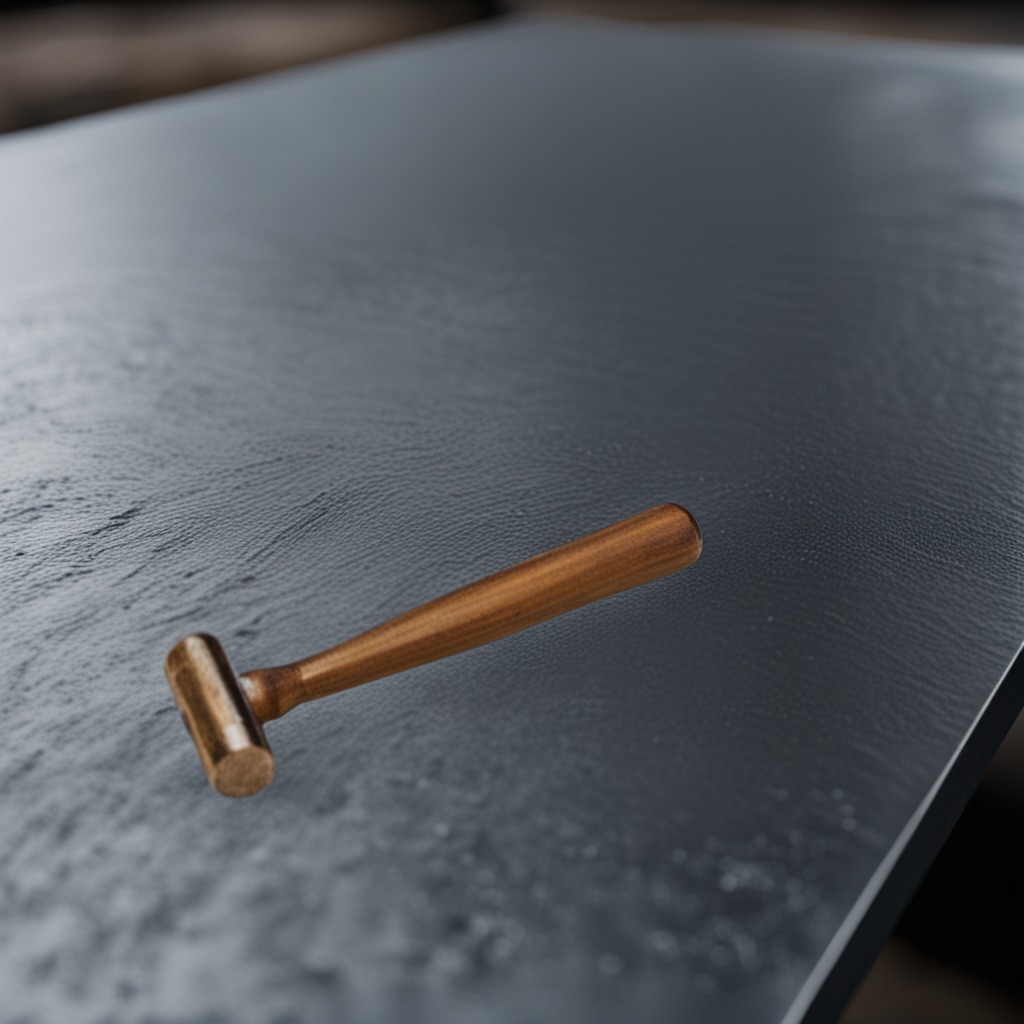
A hammer is lying on a cold steel table in a mining workshop.